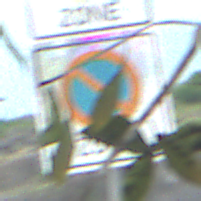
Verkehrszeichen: BeginnEingeschraenktesHalteverbotZone
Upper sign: BeginnZone20
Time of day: MorningAfternoon
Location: Outdoor (Nature)
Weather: PartlyCloudy
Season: NotSpecified
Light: Natural